Interaction volume radius: 5 \u00c5
Interaction volume height: 15 \u00c5
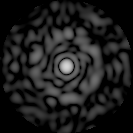
Disorder parameter: 0.8438